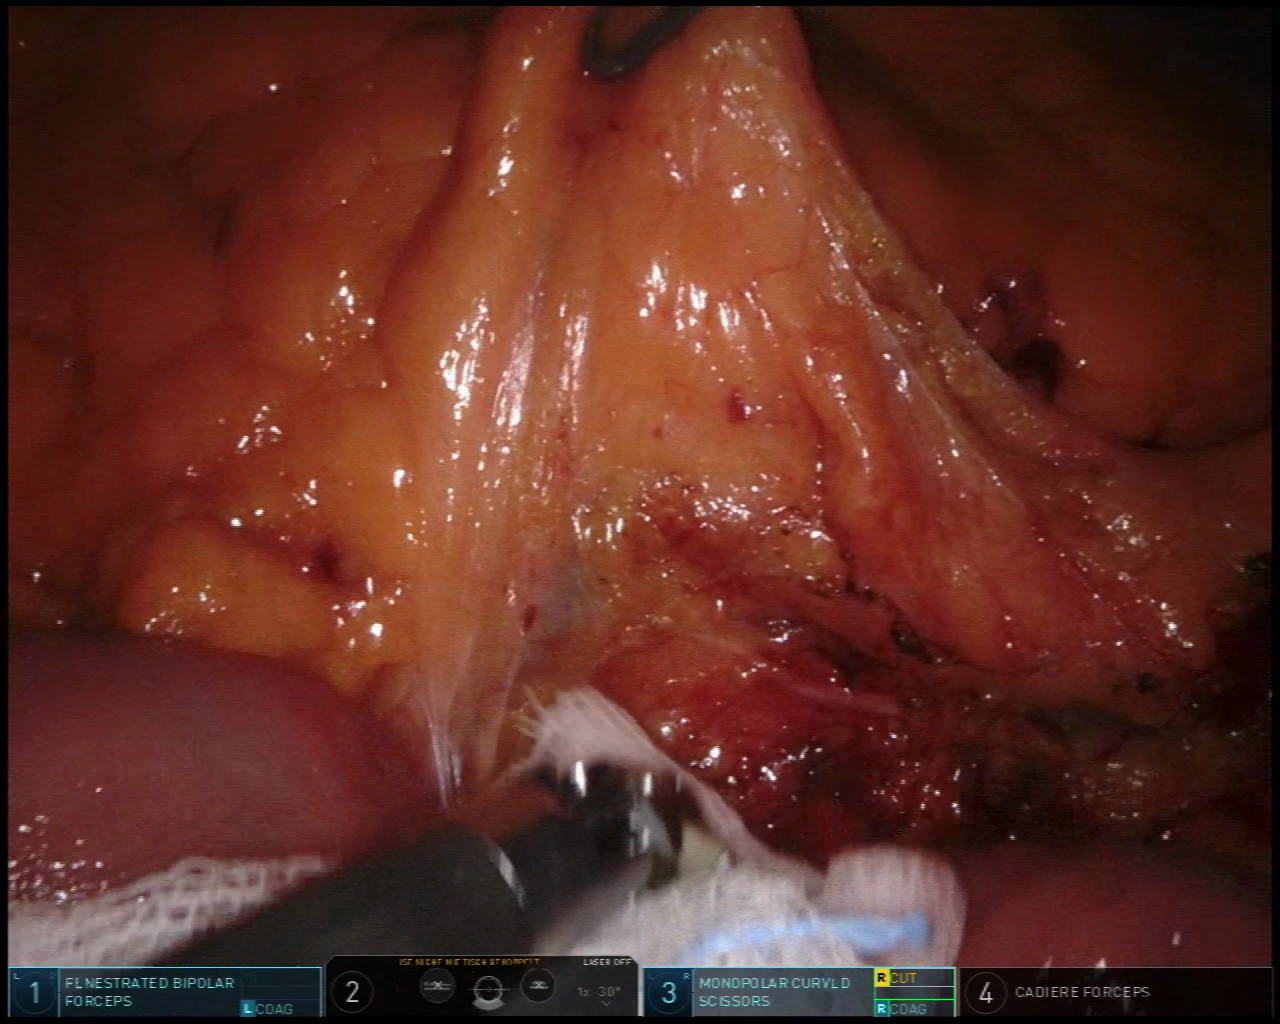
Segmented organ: intestinal_veins
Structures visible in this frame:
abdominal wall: no
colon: no
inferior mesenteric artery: no
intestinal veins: yes
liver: no
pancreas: no
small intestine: yes
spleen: no
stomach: no
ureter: no
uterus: no
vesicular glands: no